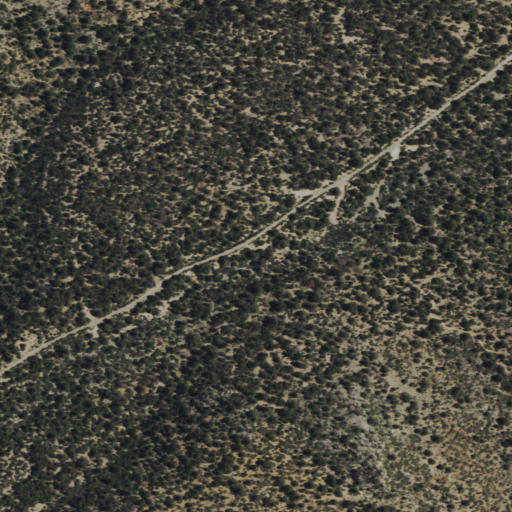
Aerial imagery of valley in Nevada named Burnt Canyon containing evergreen forest and shrub